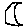
Label: moon